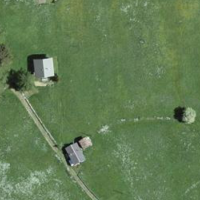
EUNIS habitat code: 24
Species observed at this site:
Agrostemma githago